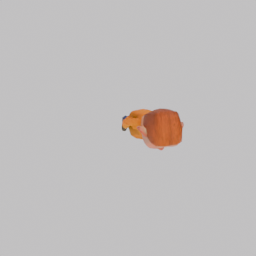
Label: people